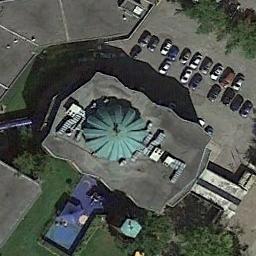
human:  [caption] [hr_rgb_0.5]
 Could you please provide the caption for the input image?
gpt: The church with a green circular pointed tower and a parking lot is next to it .

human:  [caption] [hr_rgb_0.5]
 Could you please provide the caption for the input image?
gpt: This is a church with an umbrella roof .

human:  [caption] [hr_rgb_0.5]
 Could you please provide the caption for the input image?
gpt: A church with a black roof and a turquoise tower on the roof, Surrounded by trees and parked vehicles .

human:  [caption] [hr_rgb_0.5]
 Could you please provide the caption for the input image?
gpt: There is a church with a blue circular roof next to the parking lot .

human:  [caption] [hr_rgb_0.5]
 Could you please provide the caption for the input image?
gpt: There are many cars in the vacant lot next to the church .